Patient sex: F
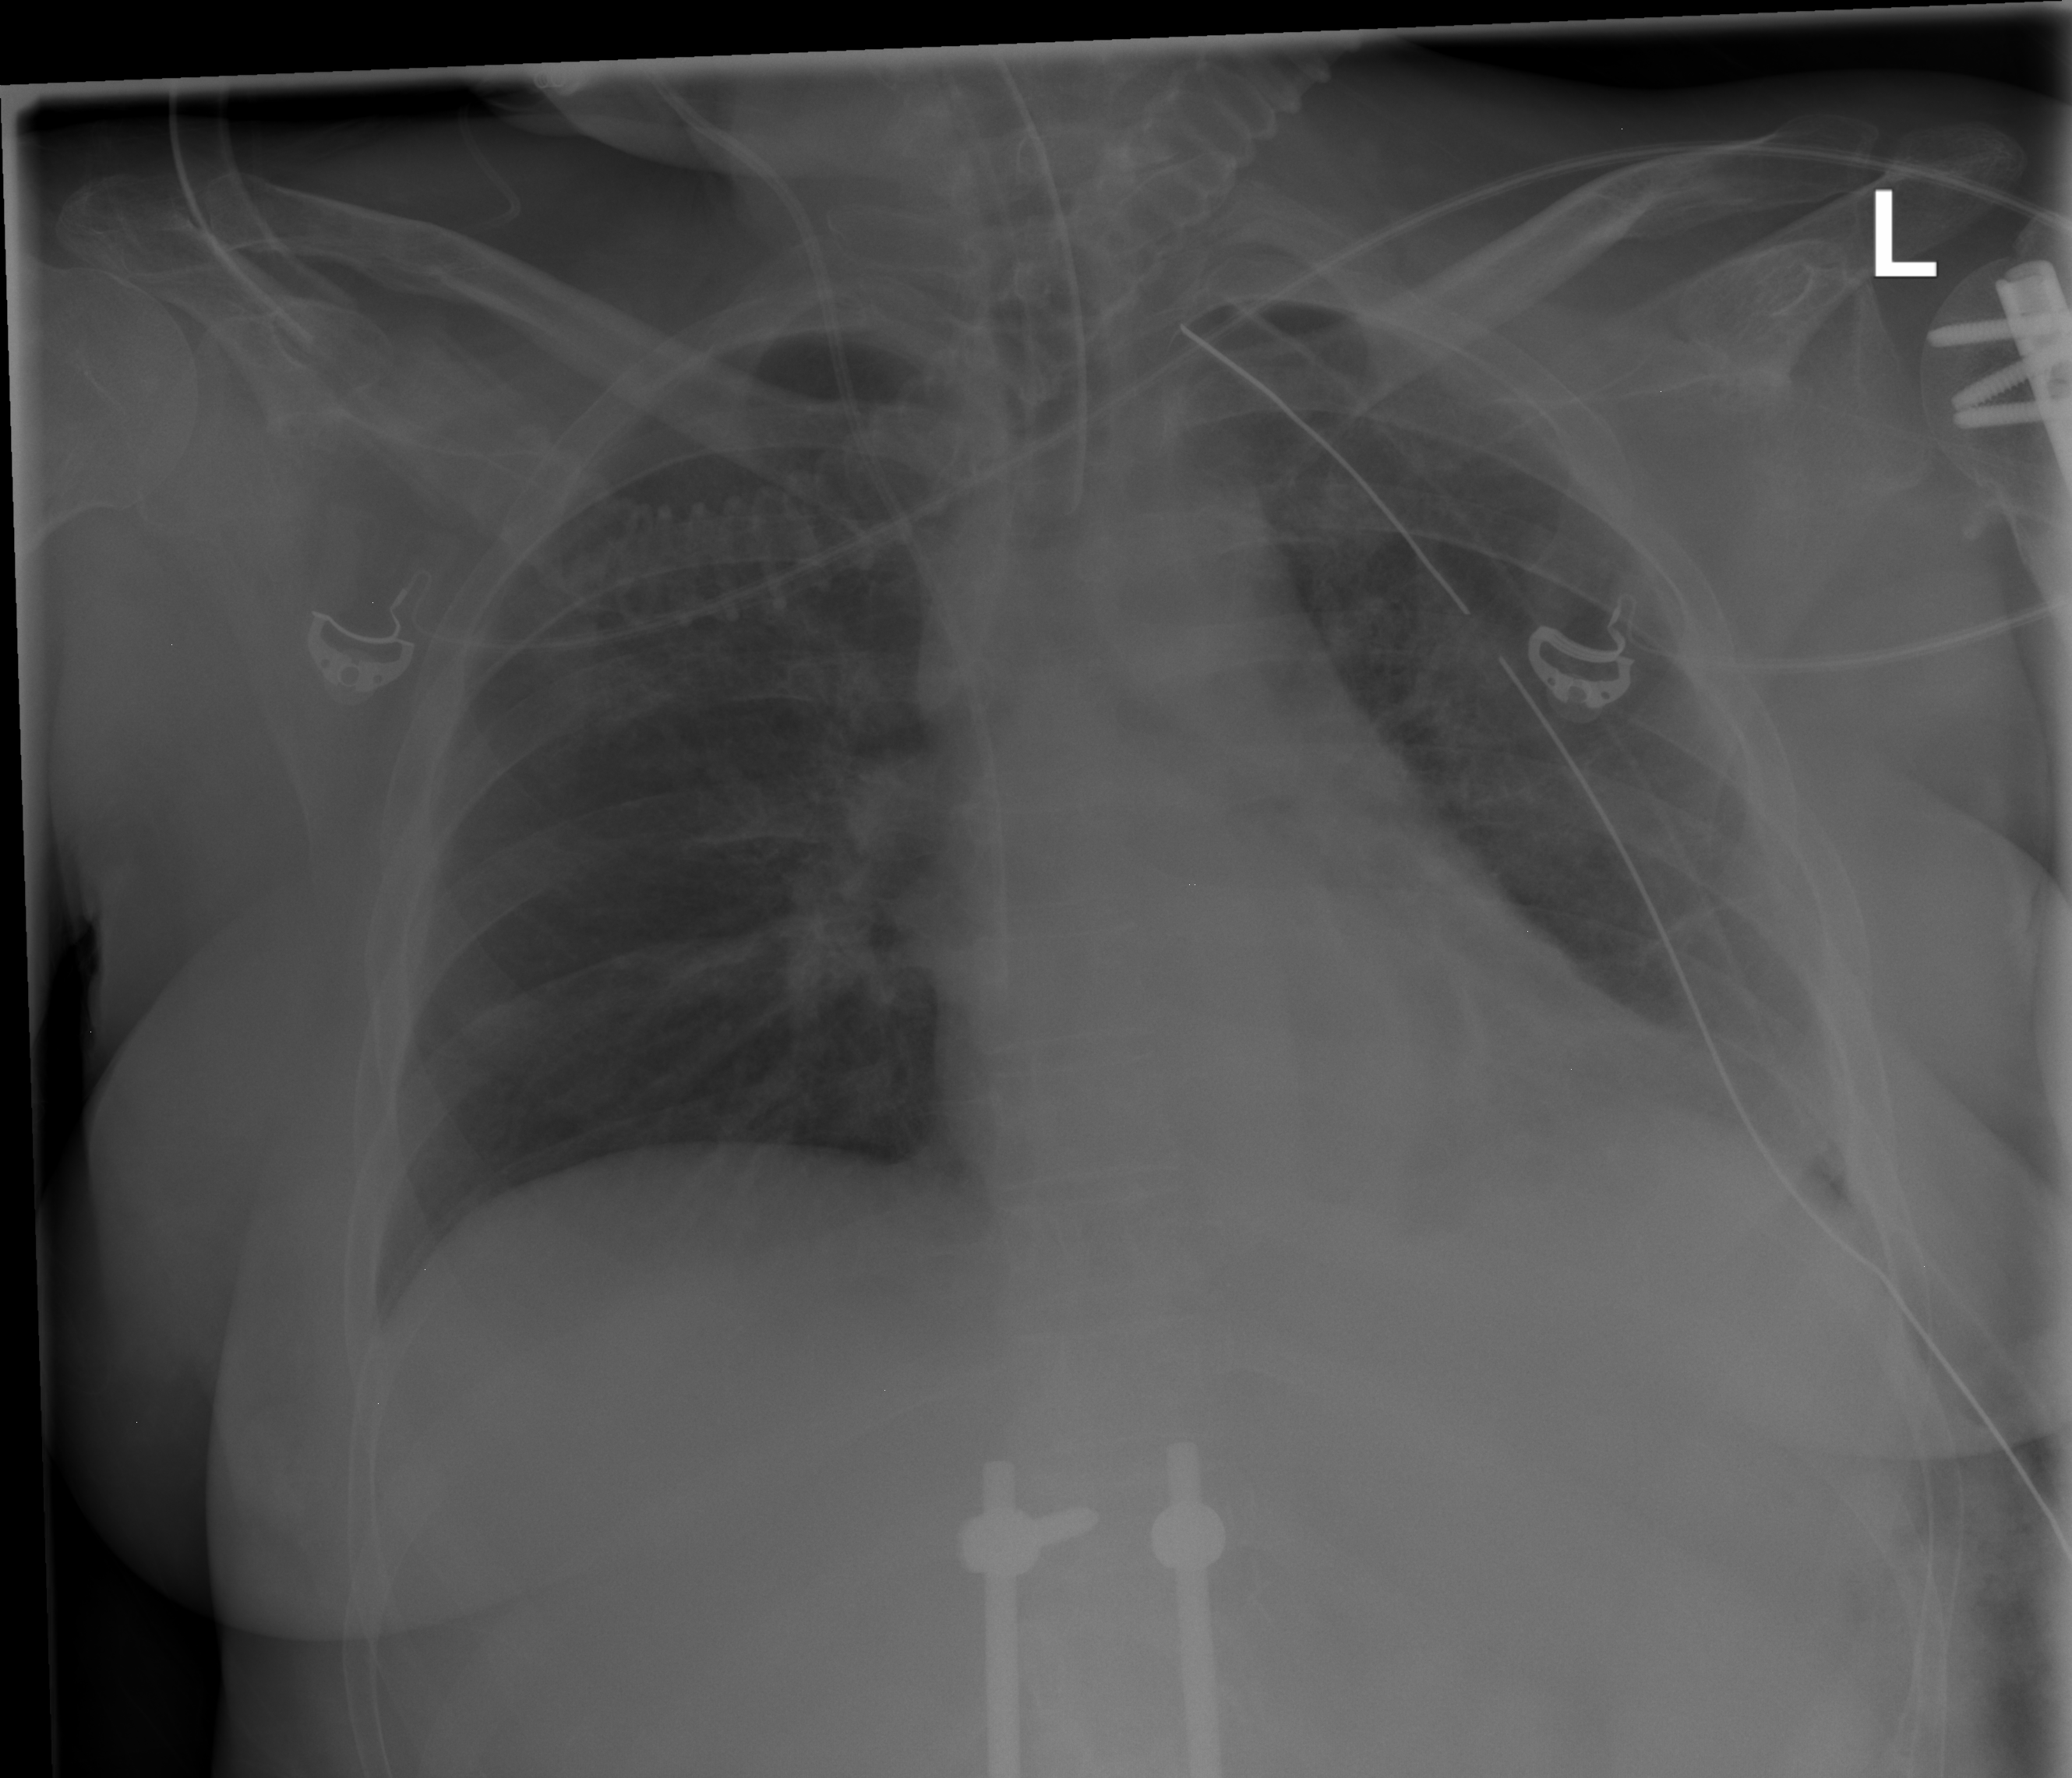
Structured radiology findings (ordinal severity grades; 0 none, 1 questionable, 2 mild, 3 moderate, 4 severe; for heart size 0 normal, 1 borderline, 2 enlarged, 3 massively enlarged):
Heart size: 2
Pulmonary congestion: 0
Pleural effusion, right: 0
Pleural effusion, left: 0
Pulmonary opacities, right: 0
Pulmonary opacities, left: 2
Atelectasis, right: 0
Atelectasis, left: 0